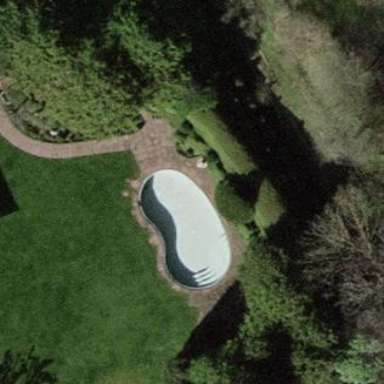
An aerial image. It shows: Swimming pool located in leisure land.